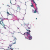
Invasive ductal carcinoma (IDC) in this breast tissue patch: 0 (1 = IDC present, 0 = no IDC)